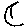
Label: moon